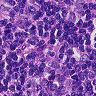
Metastatic tissue present: no